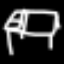
Label: bed